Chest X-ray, PA view. Patient: 34 years old, sex F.
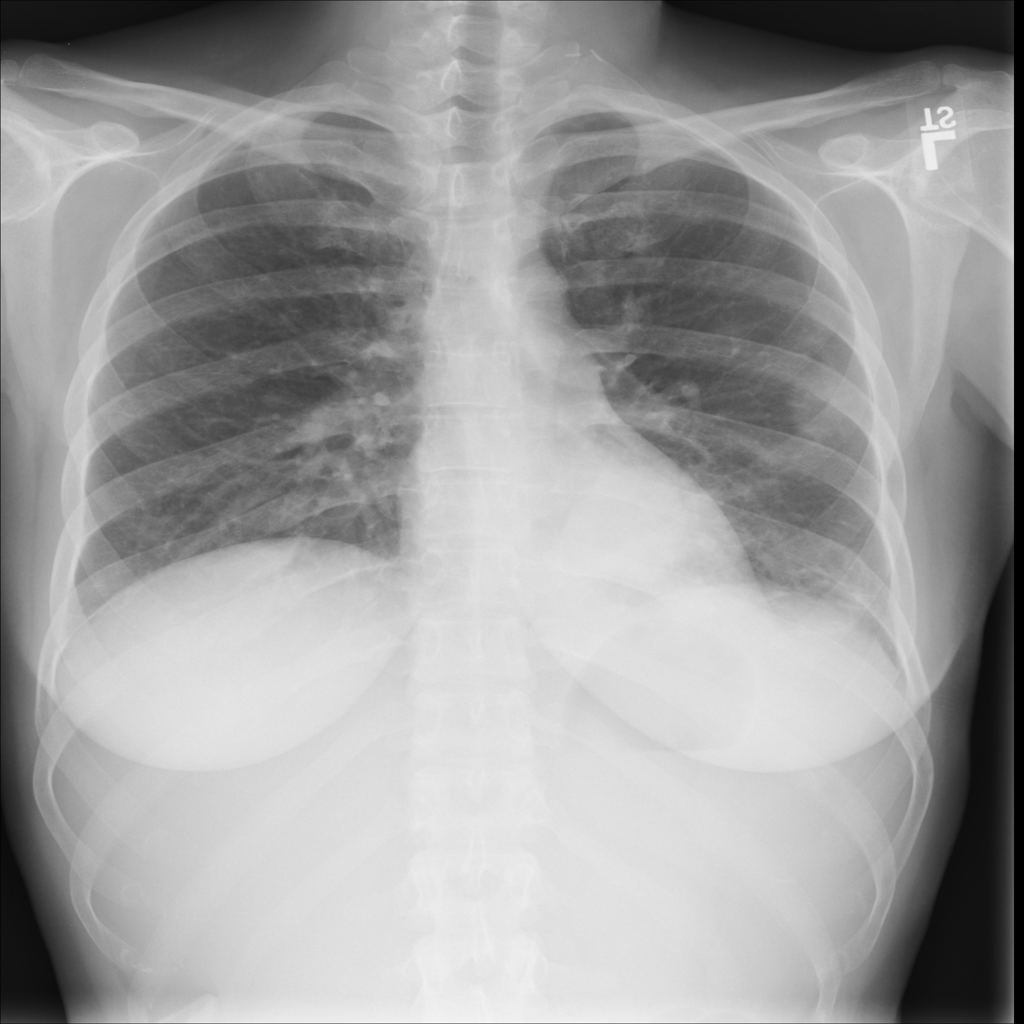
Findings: Infiltration, Mass, Nodule